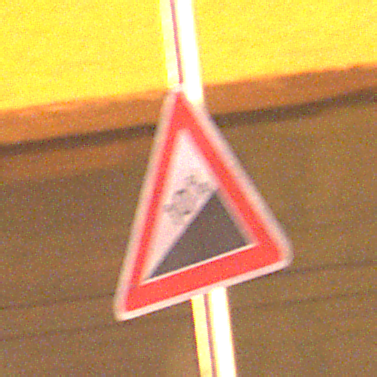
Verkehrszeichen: Steigung10
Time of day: Night
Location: Outdoor (Urban)
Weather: Clear
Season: NotSpecified
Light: Artificial